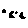
Label: moon